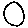
Label: circle